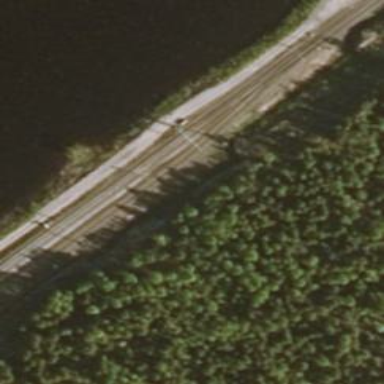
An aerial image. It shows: Railway track with continuous electrified contact lines.